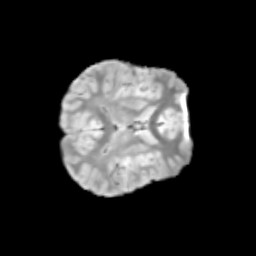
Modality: T2w
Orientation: axial
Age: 10
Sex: male
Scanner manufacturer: siemens
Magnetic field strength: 3 T
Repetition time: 3.8 s
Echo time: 0.07 s